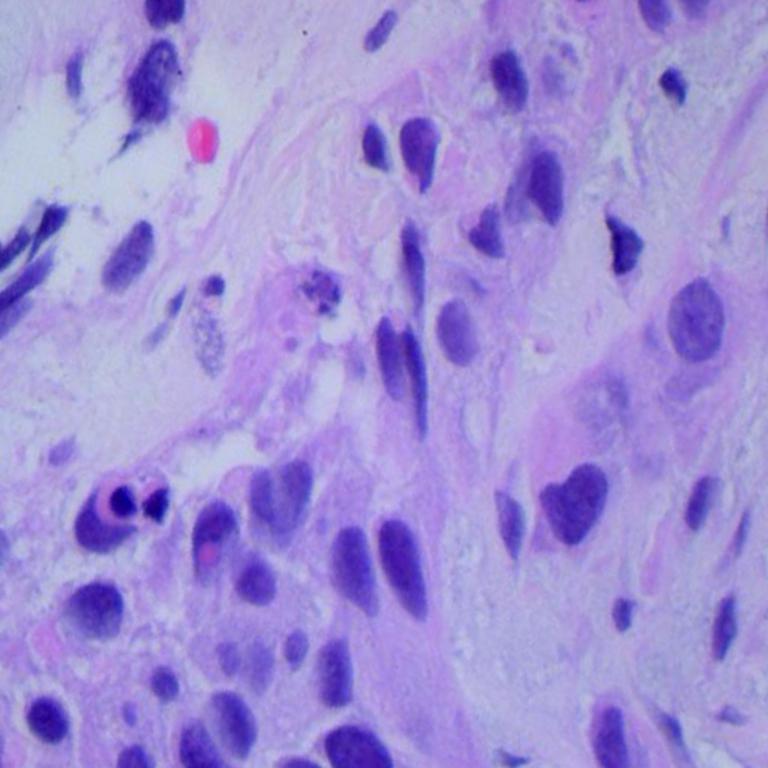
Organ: lung
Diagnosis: squamous carcinomas